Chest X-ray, AP view. Patient: 64 years old, sex F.
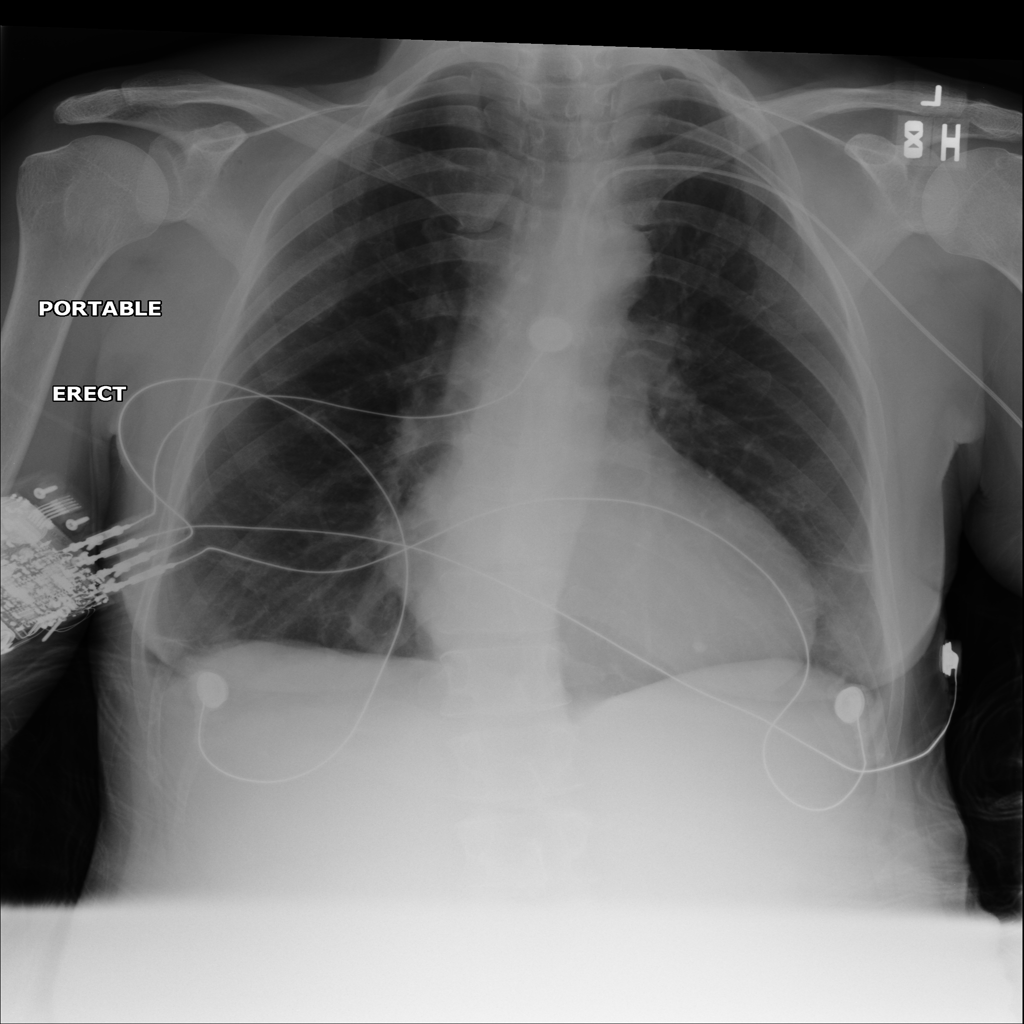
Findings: No Finding